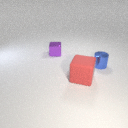
large red rubber cube to the left of small blue metal cylinder